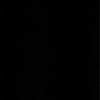
Label: dusty